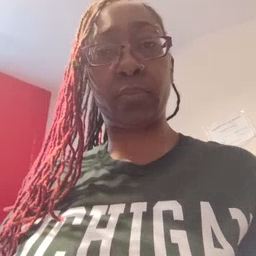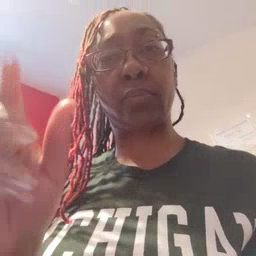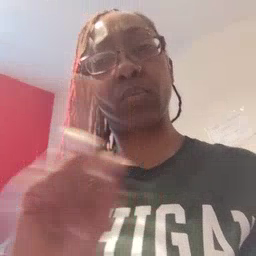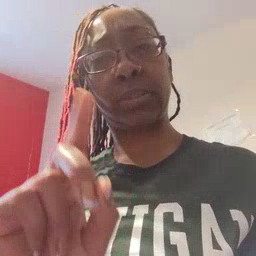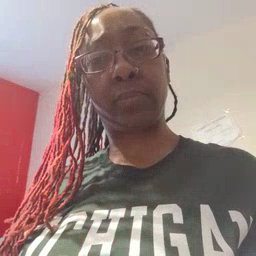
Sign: where